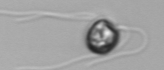
Label: flagellate_morphotype1